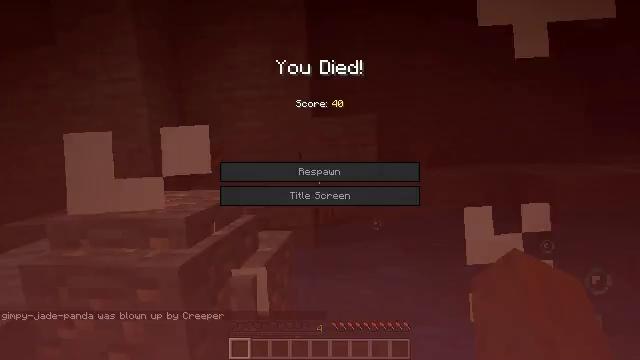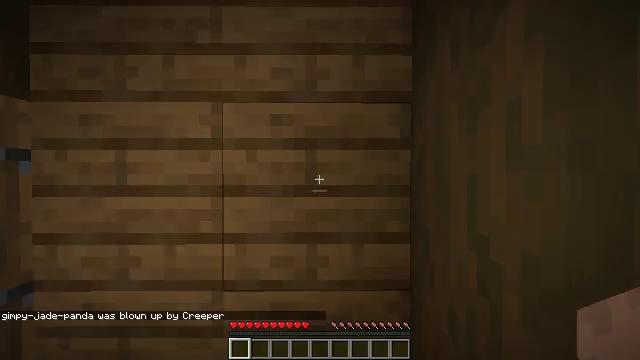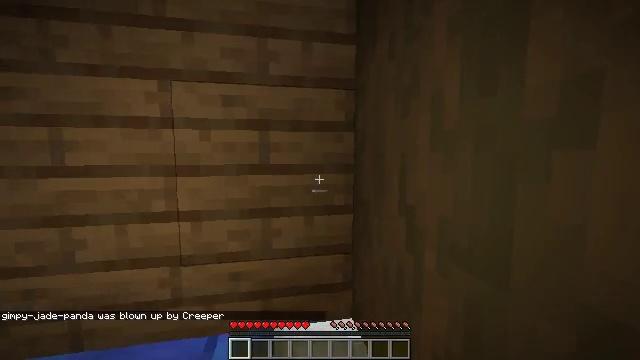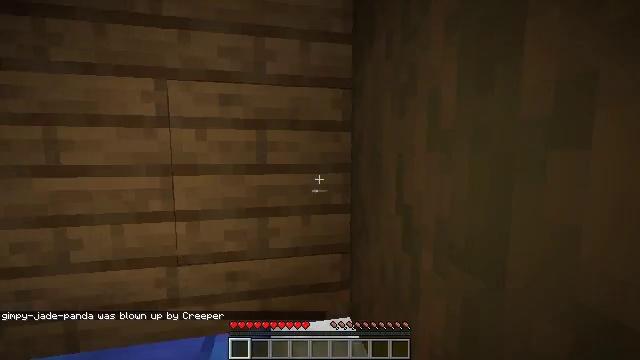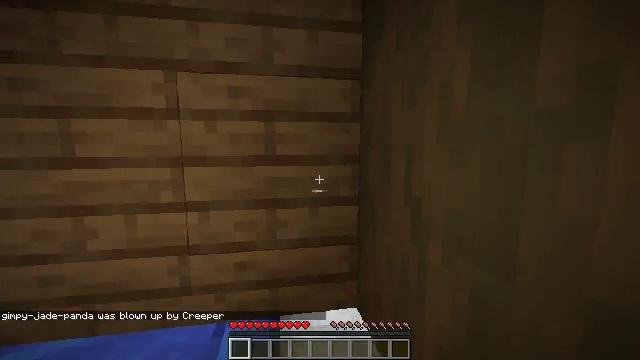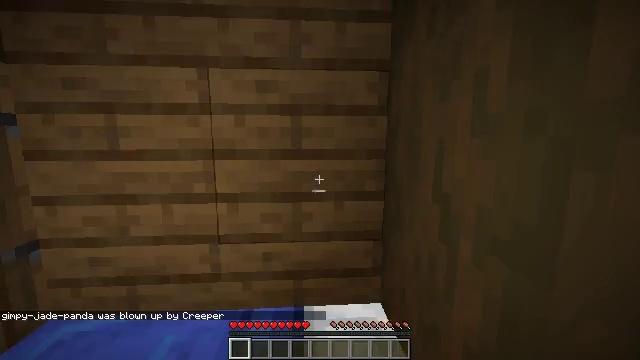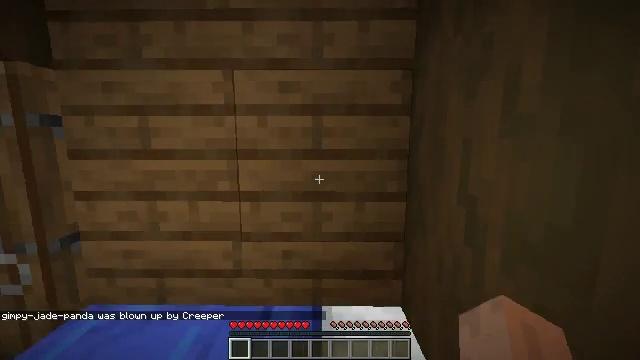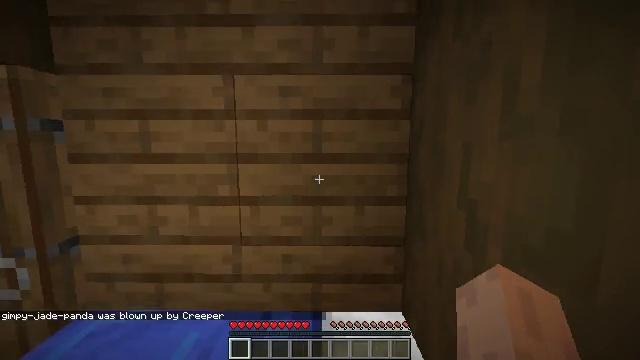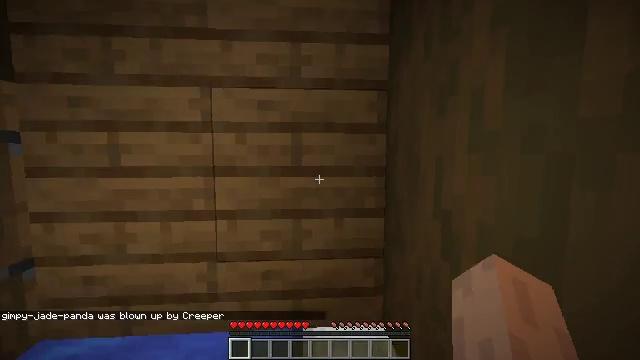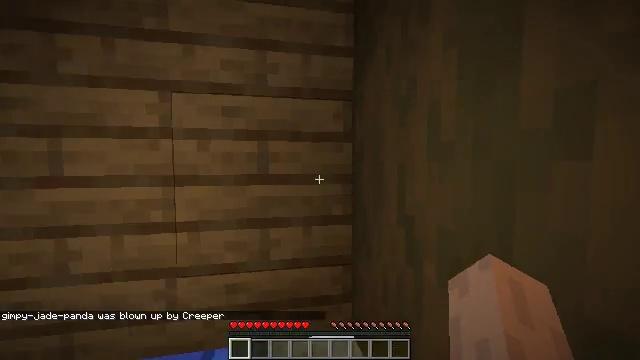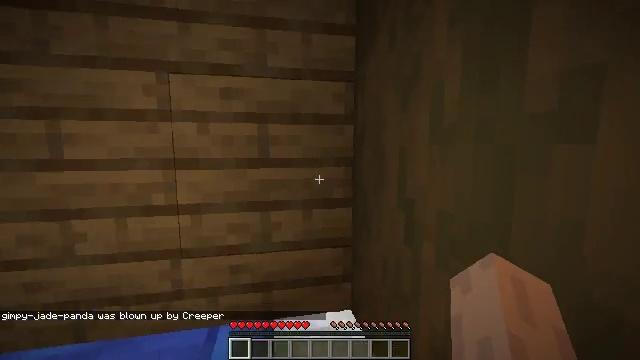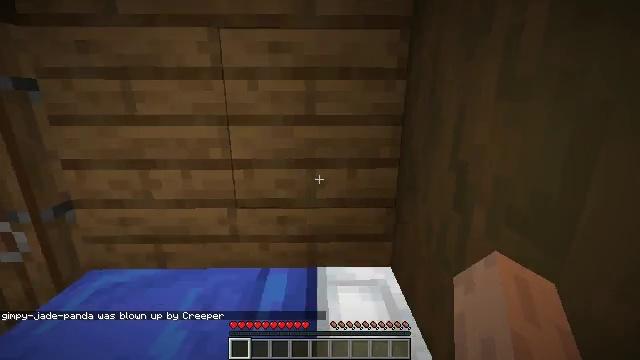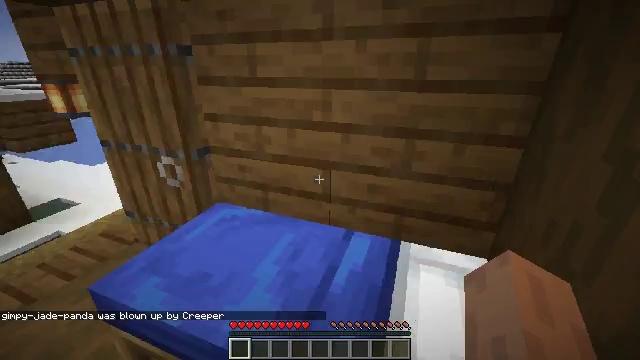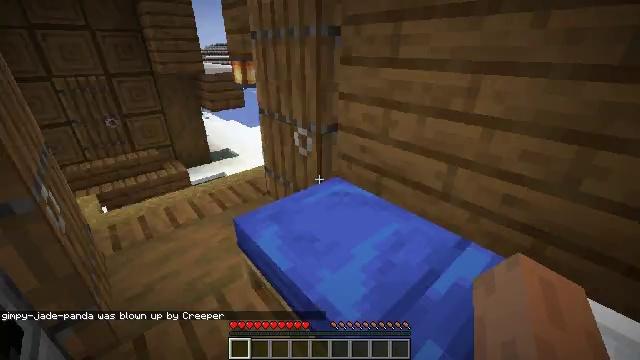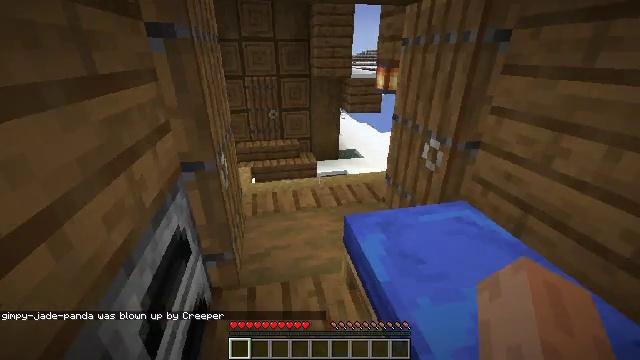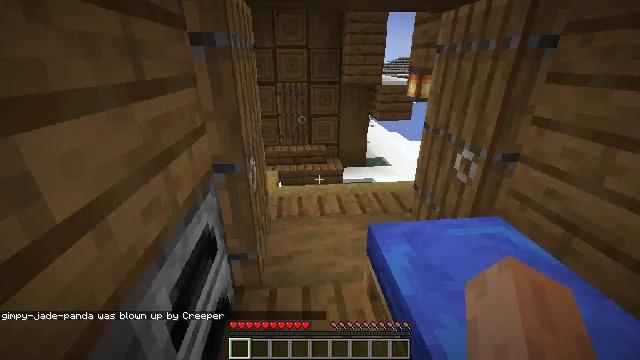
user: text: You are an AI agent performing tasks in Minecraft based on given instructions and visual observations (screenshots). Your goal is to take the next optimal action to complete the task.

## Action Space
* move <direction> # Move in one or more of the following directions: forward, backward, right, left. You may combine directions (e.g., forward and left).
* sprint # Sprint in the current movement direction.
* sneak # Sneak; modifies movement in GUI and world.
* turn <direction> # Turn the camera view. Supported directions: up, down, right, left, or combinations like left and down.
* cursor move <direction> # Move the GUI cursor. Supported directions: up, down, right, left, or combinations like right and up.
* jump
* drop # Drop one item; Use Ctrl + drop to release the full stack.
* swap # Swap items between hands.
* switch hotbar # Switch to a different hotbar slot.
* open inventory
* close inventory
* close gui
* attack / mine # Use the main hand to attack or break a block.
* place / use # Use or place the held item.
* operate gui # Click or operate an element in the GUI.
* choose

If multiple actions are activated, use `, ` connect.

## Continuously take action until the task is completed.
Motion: motion action
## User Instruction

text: Remove an iron axe from the inventory.
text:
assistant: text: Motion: move back, turn down, attack / mine and use / place
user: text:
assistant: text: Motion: turn right and down
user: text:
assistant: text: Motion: no_op
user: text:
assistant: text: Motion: turn left and down
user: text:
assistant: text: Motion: turn left and down
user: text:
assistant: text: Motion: turn left
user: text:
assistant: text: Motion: no_op
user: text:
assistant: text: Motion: turn right and up
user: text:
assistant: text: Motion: turn right and up
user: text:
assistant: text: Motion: turn down
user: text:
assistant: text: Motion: turn left and down
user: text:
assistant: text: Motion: turn left and down
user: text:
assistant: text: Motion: turn left and down
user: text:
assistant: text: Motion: turn left and up
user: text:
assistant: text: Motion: turn left and up
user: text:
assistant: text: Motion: no_op
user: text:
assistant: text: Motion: no_op
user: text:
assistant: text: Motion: no_op
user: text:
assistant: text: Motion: move forward, turn right and up
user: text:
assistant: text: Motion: move forward, turn up
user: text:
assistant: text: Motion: move forward, turn right and up
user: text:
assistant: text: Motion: move forward, turn right and up
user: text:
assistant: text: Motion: move forward, turn right and up
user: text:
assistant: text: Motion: move forward
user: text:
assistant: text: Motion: move forward, sprint
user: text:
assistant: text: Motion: move forward, sprint
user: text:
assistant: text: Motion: move forward, sprint
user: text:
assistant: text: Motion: move forward, sprint
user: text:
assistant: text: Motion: move forward, sprint
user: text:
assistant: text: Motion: move forward, sprint